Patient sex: M
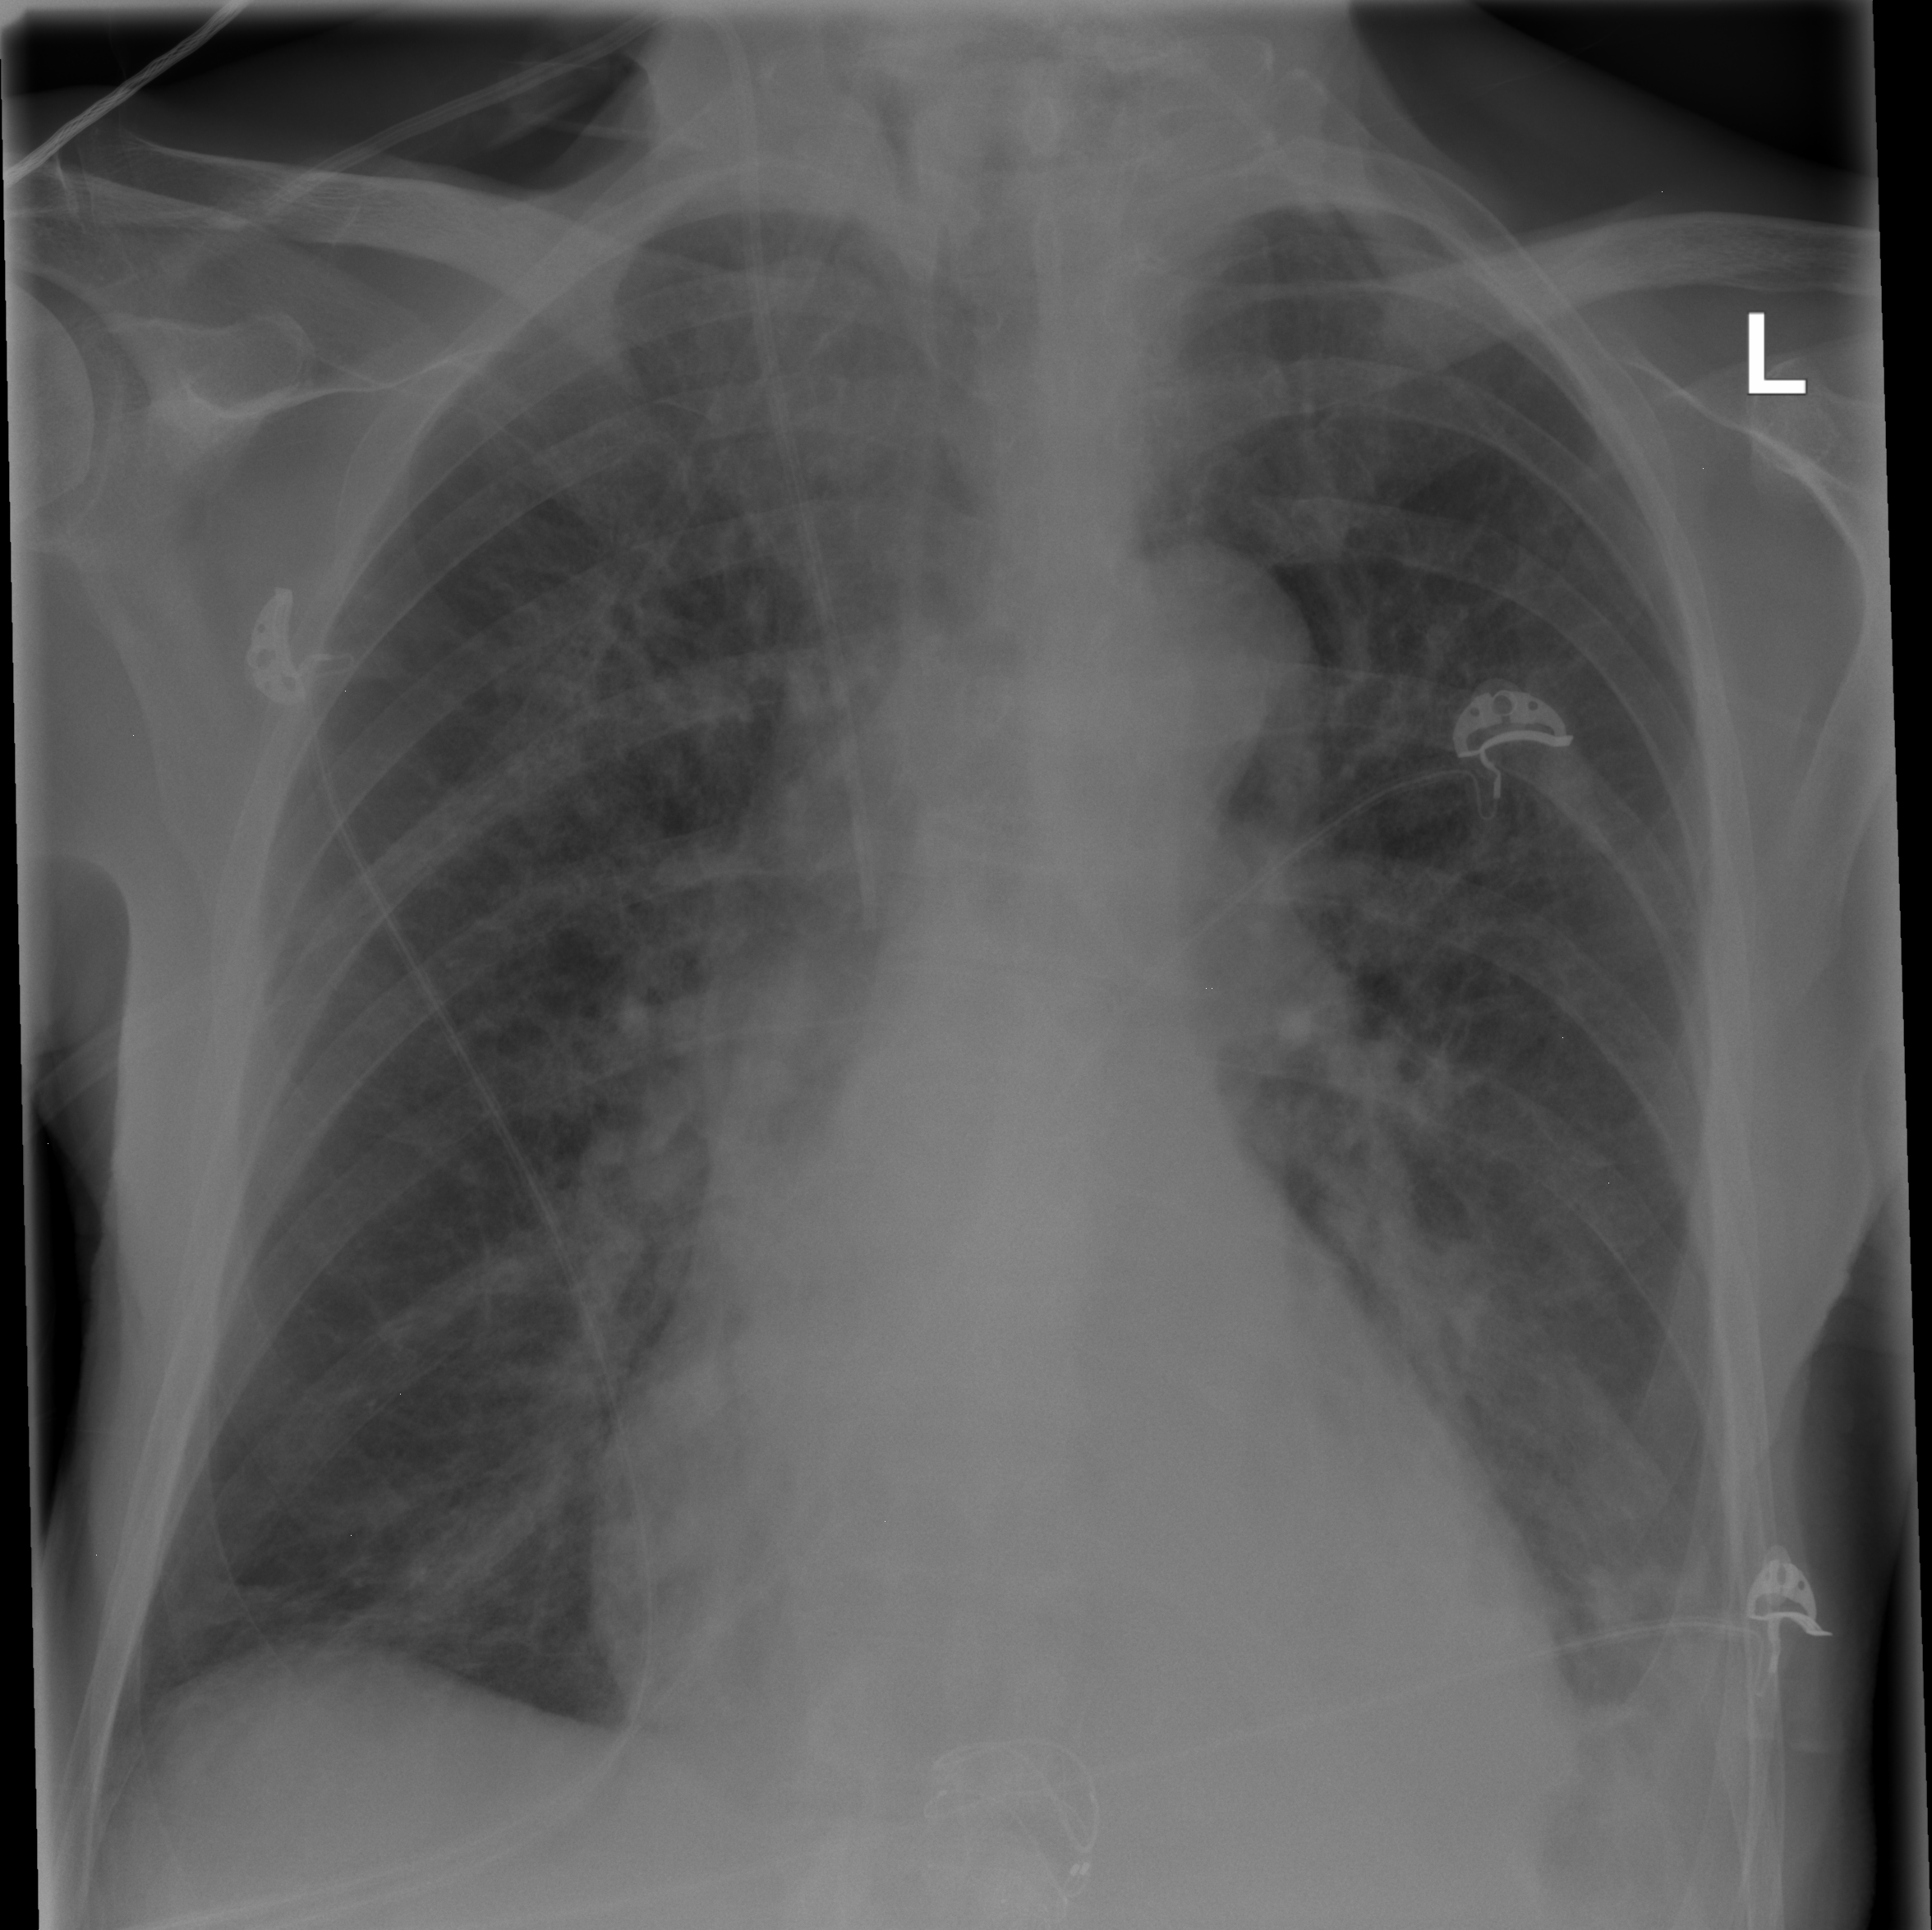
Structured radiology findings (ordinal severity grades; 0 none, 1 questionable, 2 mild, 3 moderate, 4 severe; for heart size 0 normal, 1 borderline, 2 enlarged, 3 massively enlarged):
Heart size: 0
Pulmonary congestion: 2
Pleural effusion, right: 0
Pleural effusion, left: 2
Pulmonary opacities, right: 2
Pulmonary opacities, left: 2
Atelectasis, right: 0
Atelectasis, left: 2